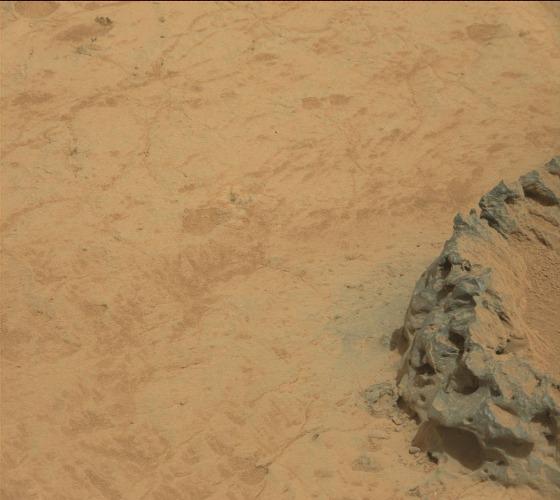
Terrain classes present: Bedrock, Gravel / Sand / Soil, Shadow